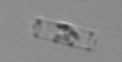
Label: Cerataulina_pelagica